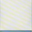
Piece: xx